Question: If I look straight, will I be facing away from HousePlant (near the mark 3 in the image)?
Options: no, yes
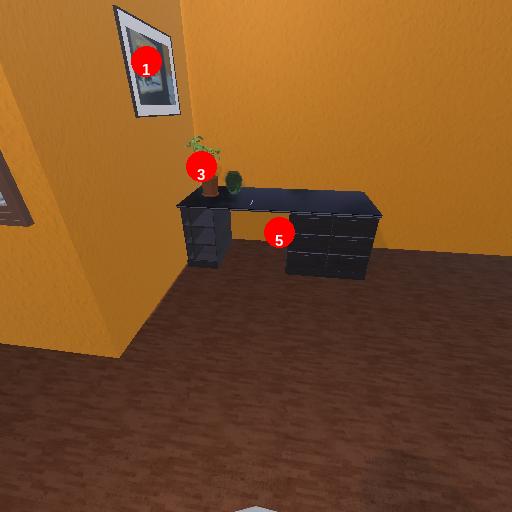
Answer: no